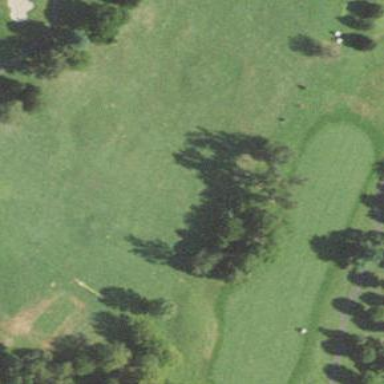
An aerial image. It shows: Grassy area designated for driving range golf.